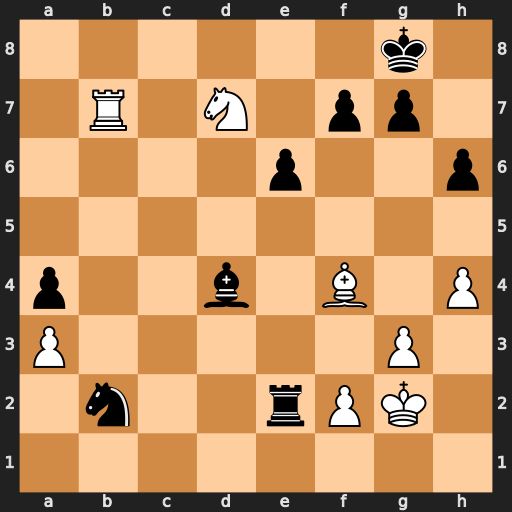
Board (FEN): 6k1/1R1N1pp1/4p2p/8/p2b1B1P/P5P1/1n2rPK1/8
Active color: w
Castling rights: -
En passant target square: -
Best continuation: Rb8+ Kh7 Nf8+